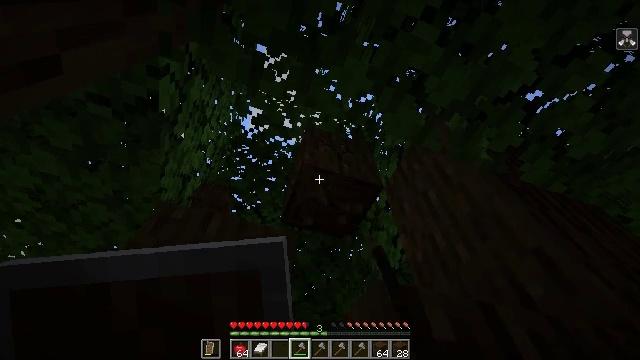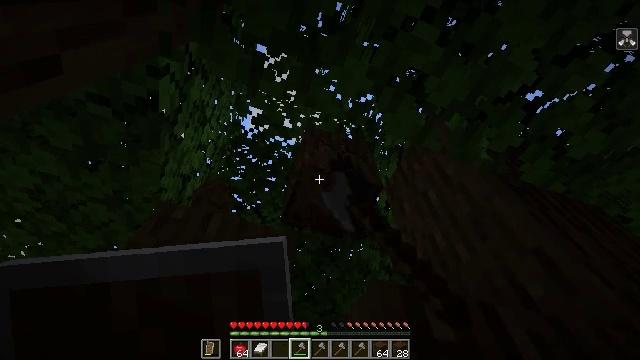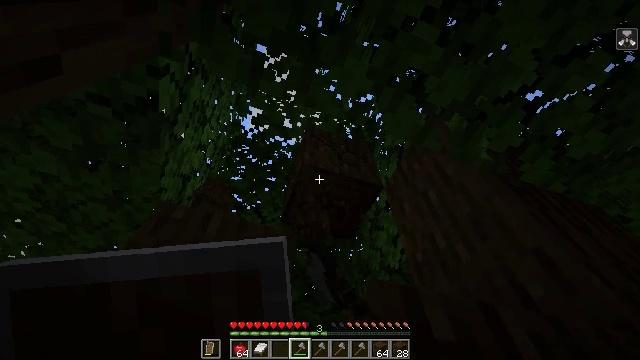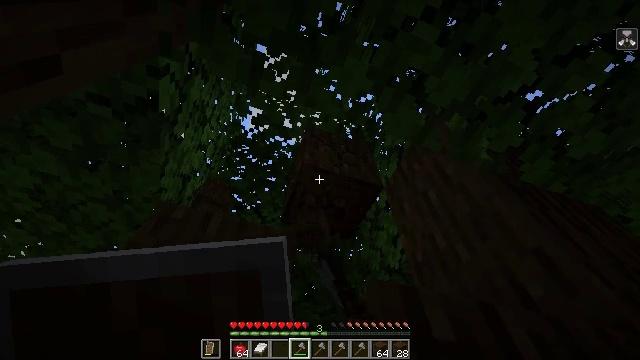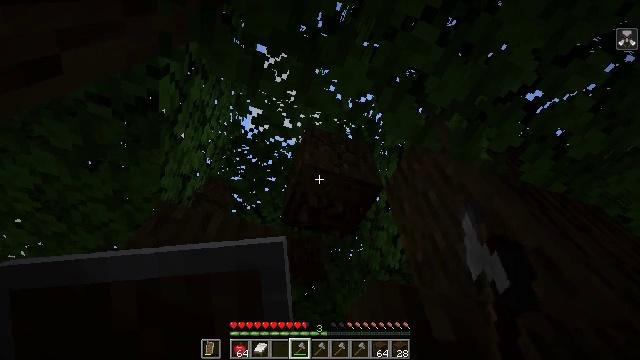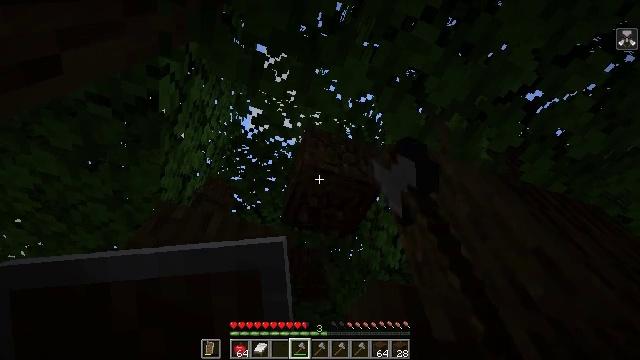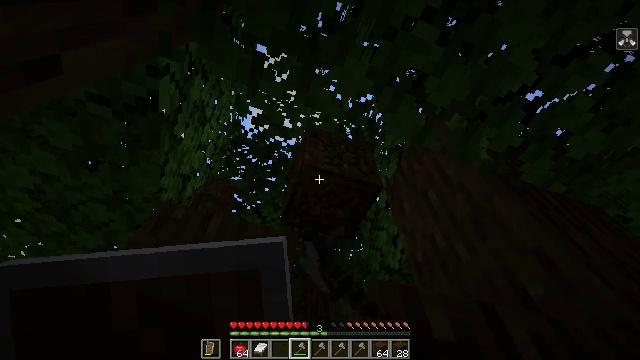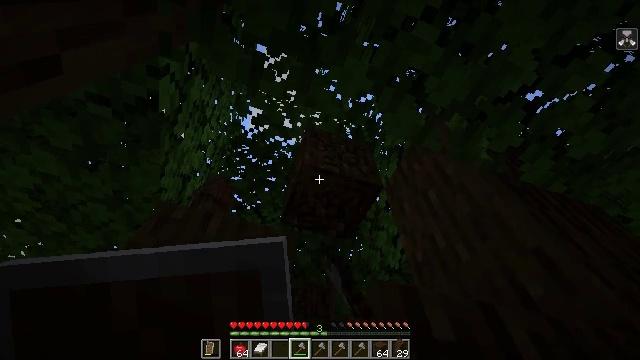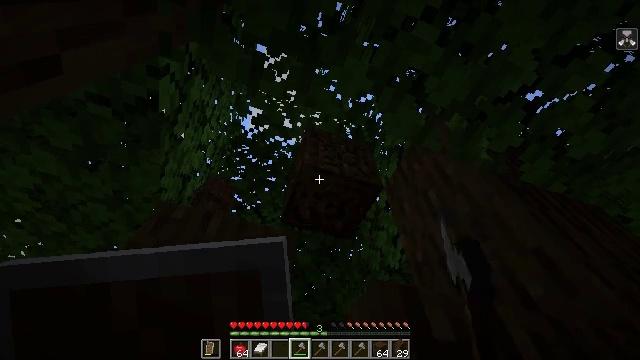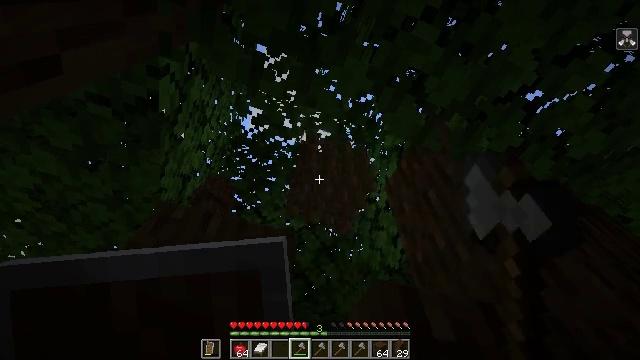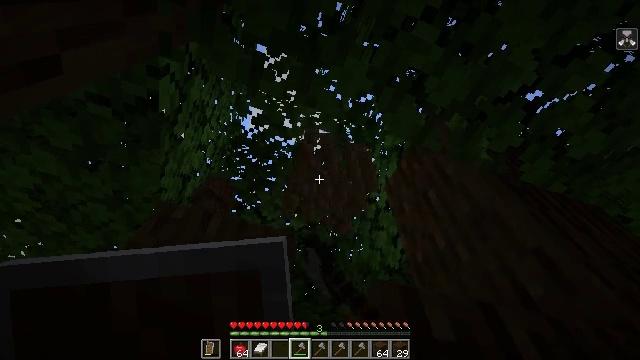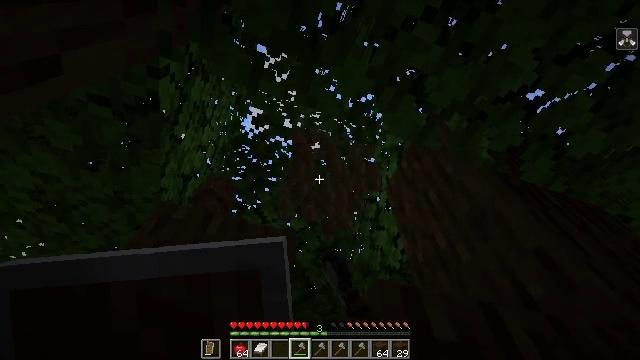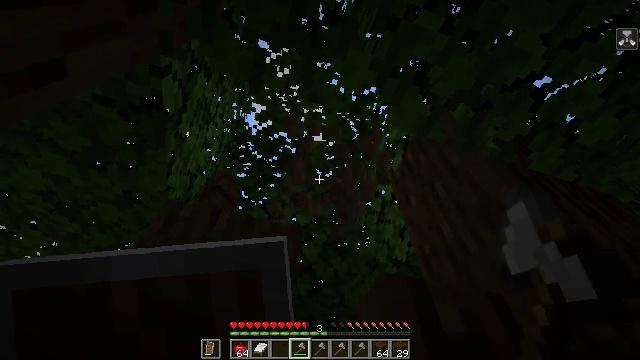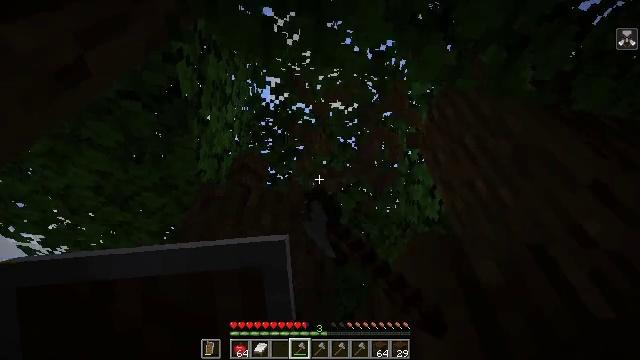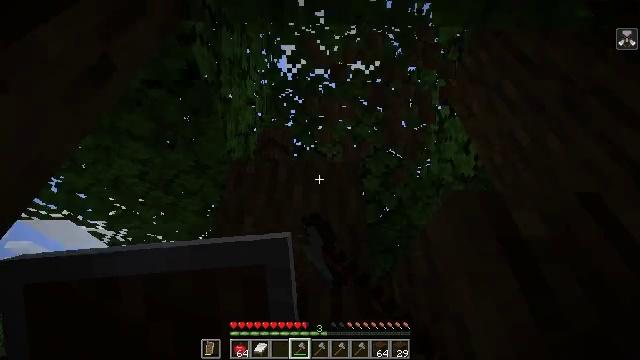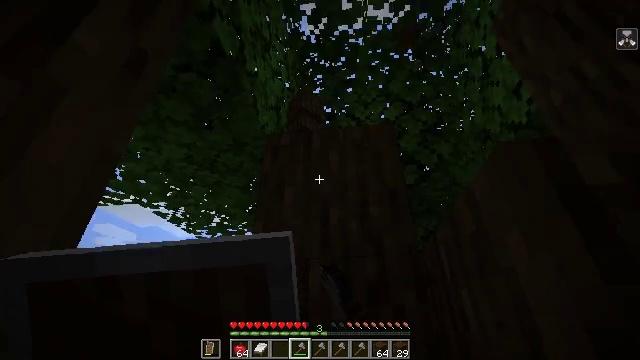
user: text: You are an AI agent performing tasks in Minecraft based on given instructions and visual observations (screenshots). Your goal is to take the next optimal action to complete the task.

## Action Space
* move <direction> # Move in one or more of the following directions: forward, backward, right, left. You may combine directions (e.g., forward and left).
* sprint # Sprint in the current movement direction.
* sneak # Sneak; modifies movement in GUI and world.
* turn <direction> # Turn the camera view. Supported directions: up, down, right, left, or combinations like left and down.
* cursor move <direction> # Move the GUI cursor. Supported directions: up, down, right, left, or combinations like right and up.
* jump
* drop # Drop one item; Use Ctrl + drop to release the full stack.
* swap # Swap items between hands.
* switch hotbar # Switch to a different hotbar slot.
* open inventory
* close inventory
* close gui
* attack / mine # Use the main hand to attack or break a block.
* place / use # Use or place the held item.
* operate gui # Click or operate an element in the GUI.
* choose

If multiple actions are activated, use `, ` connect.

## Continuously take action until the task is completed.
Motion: motion action
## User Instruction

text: Collect dark oak log for building.
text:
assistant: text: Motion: attack / mine
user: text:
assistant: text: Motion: attack / mine
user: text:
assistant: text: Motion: attack / mine
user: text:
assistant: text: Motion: attack / mine
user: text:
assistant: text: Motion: attack / mine
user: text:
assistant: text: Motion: attack / mine
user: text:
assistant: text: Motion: attack / mine
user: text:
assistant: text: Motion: attack / mine
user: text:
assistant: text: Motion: attack / mine
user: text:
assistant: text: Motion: attack / mine
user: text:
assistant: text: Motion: attack / mine
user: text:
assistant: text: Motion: turn left and down, attack / mine
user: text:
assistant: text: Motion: turn left and down, attack / mine
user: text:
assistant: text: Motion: turn left and down, attack / mine
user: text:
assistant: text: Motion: turn left and down, attack / mine
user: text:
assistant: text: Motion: turn left and down, attack / mine
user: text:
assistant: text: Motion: turn left and down, attack / mine
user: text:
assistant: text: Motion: attack / mine
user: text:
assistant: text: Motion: attack / mine
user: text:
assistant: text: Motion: attack / mine
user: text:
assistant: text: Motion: attack / mine
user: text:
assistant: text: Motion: attack / mine
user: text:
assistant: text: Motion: attack / mine
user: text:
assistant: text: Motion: attack / mine
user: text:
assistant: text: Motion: attack / mine
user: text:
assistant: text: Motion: attack / mine
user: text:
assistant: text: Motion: attack / mine
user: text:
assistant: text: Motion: attack / mine
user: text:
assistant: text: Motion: attack / mine
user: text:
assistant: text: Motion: attack / mine